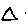
Label: triangle